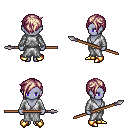
a pixel art fantasy rpg character, female body template, dark elf, purple skin, white robe, white pants, white blonde pixie cut hairstyle, gold boots, spear, four views (front, back, left, right), 2x2 character sprite sheet, small pixel art, hard edges, no anti-aliasing